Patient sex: M
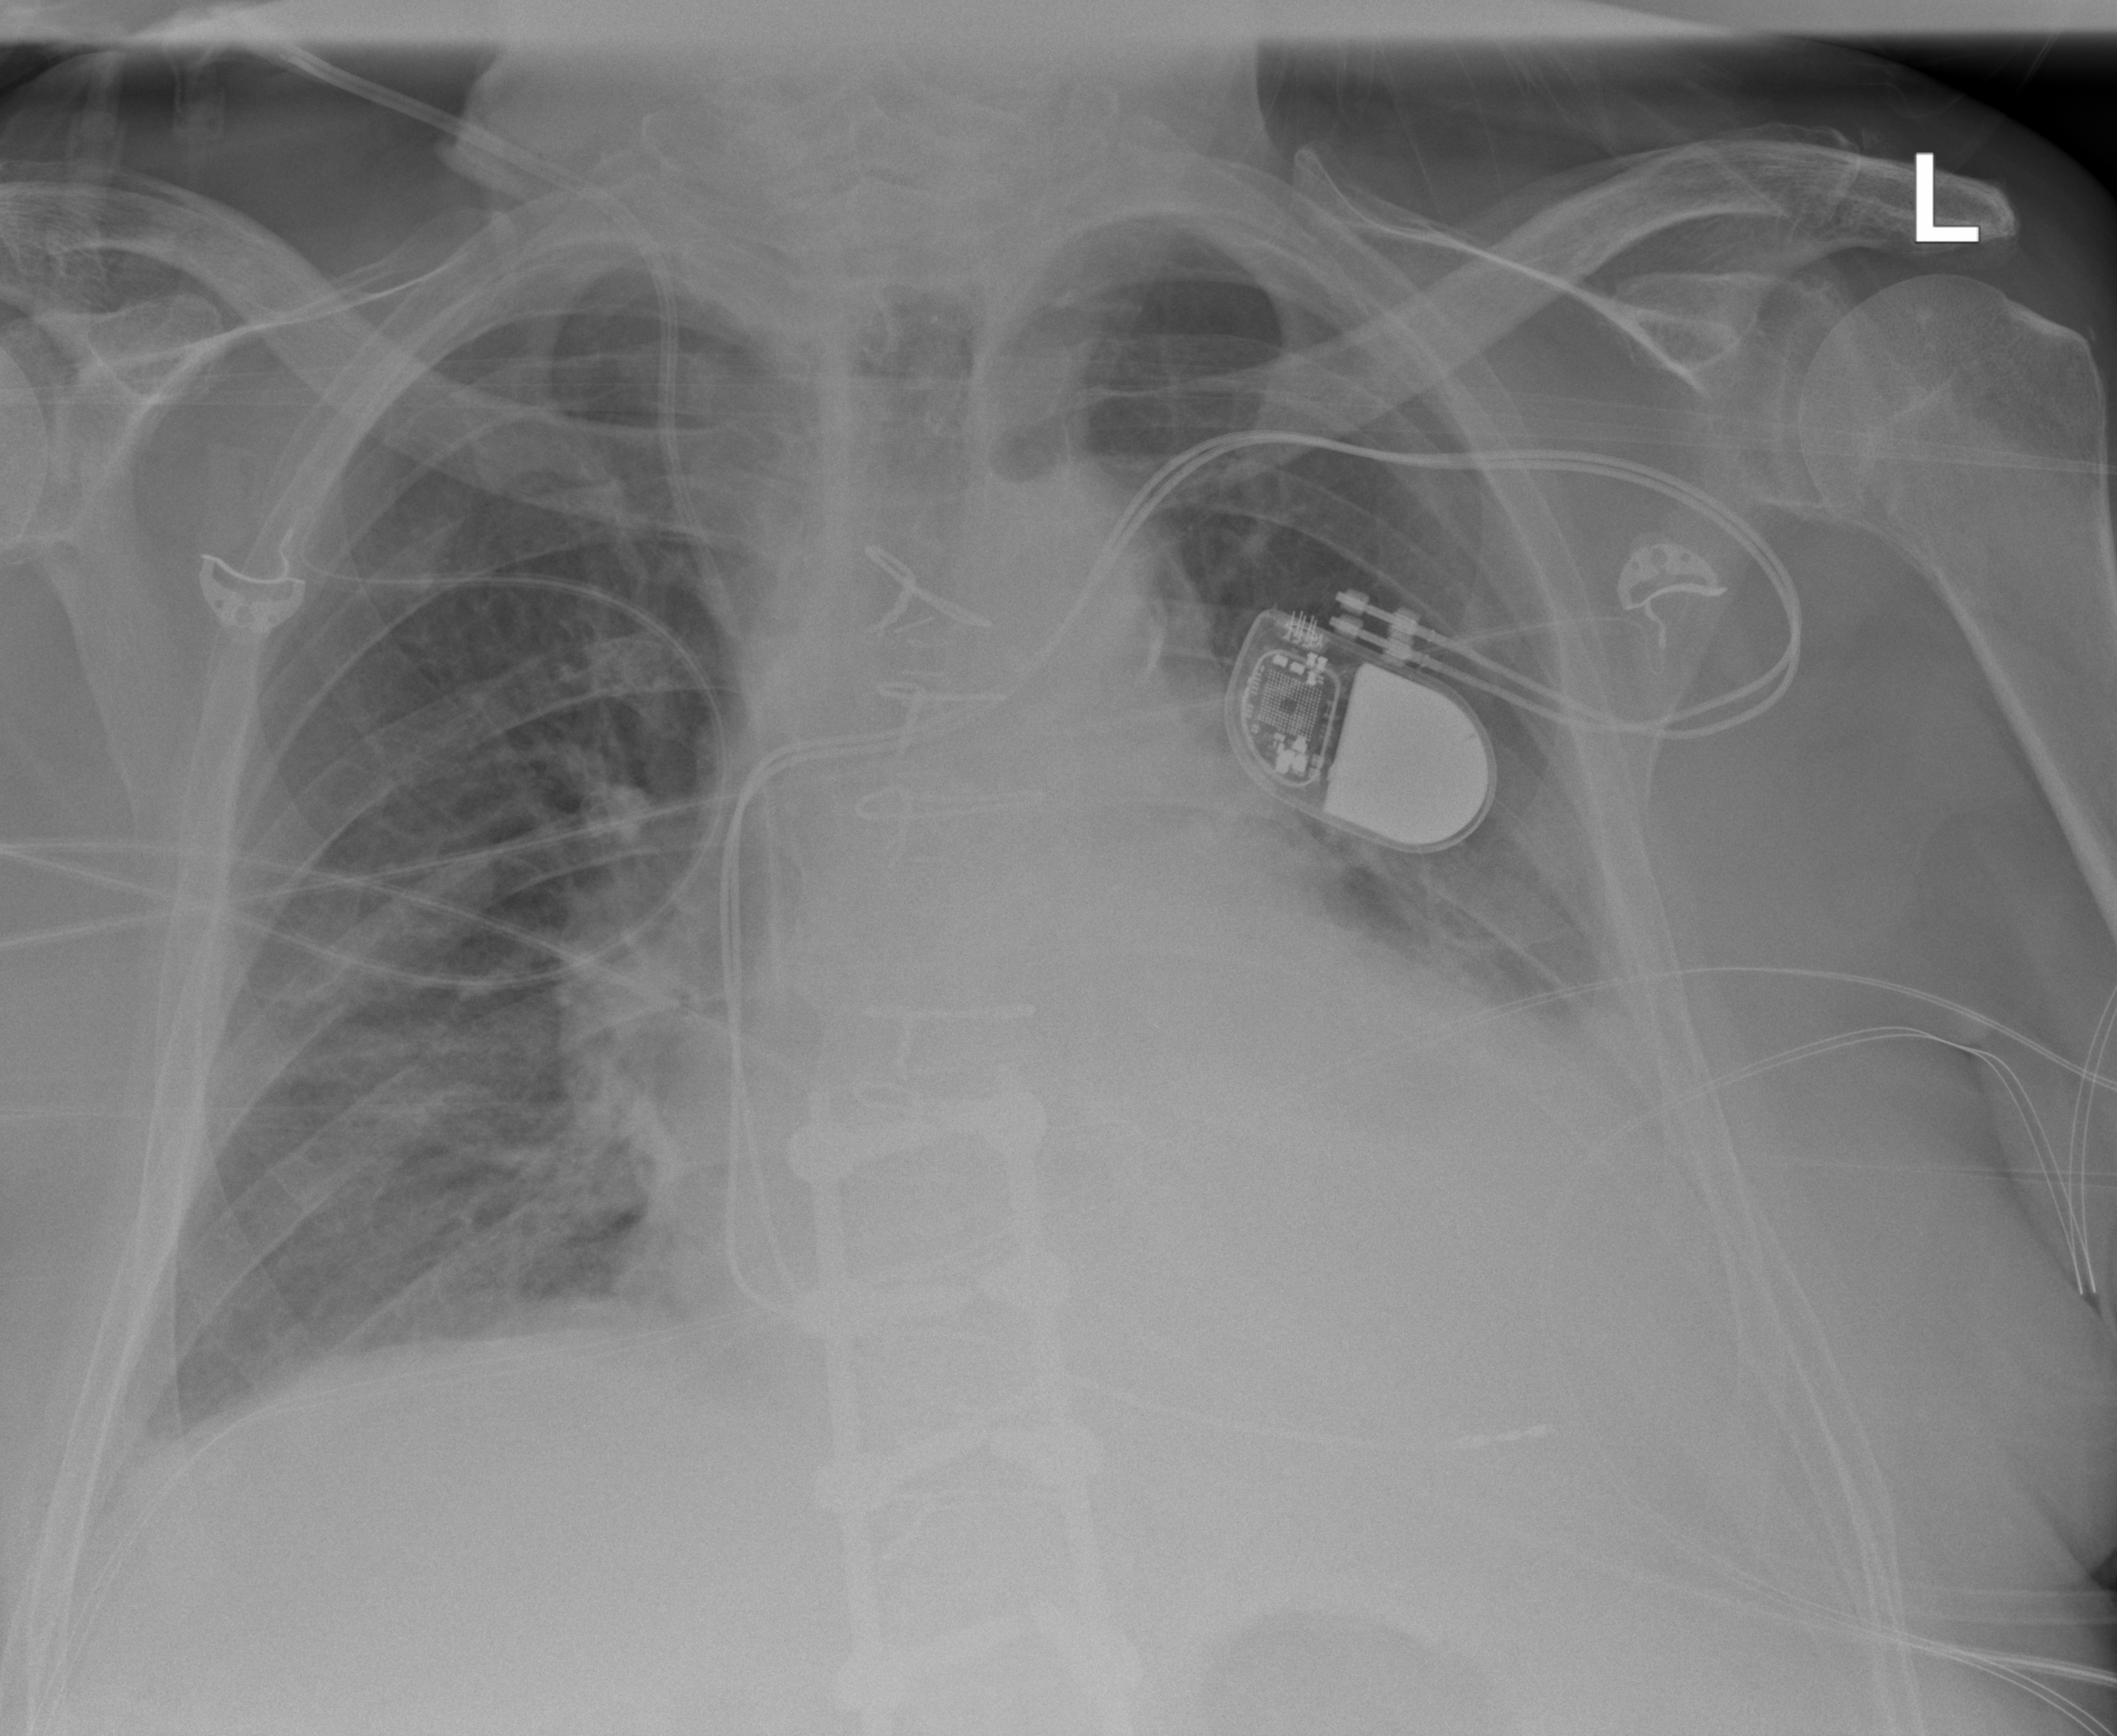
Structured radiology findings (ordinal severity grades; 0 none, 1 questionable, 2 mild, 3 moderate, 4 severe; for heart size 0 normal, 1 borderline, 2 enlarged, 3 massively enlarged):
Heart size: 2
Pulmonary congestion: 0
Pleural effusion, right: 2
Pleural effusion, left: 3
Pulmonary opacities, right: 0
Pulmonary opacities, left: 2
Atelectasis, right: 0
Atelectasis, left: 3